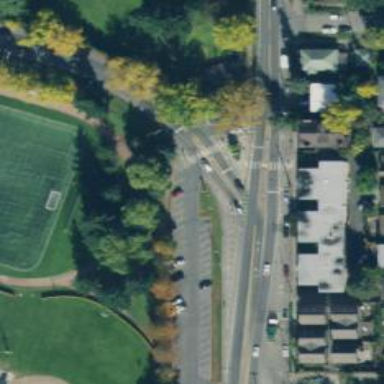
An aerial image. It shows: Asphalt cycleway with crossing.